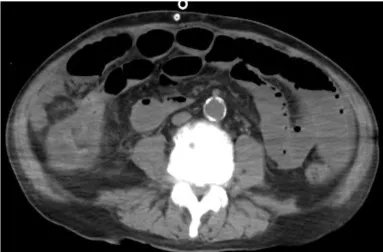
(a) Computed tomography (CT) findings. CT reveals intestinal dilatation, but no evidence of free air or gastrointestinal perforation.
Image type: radiology (ct)